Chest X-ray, PA view. Patient: 56 years old, sex F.
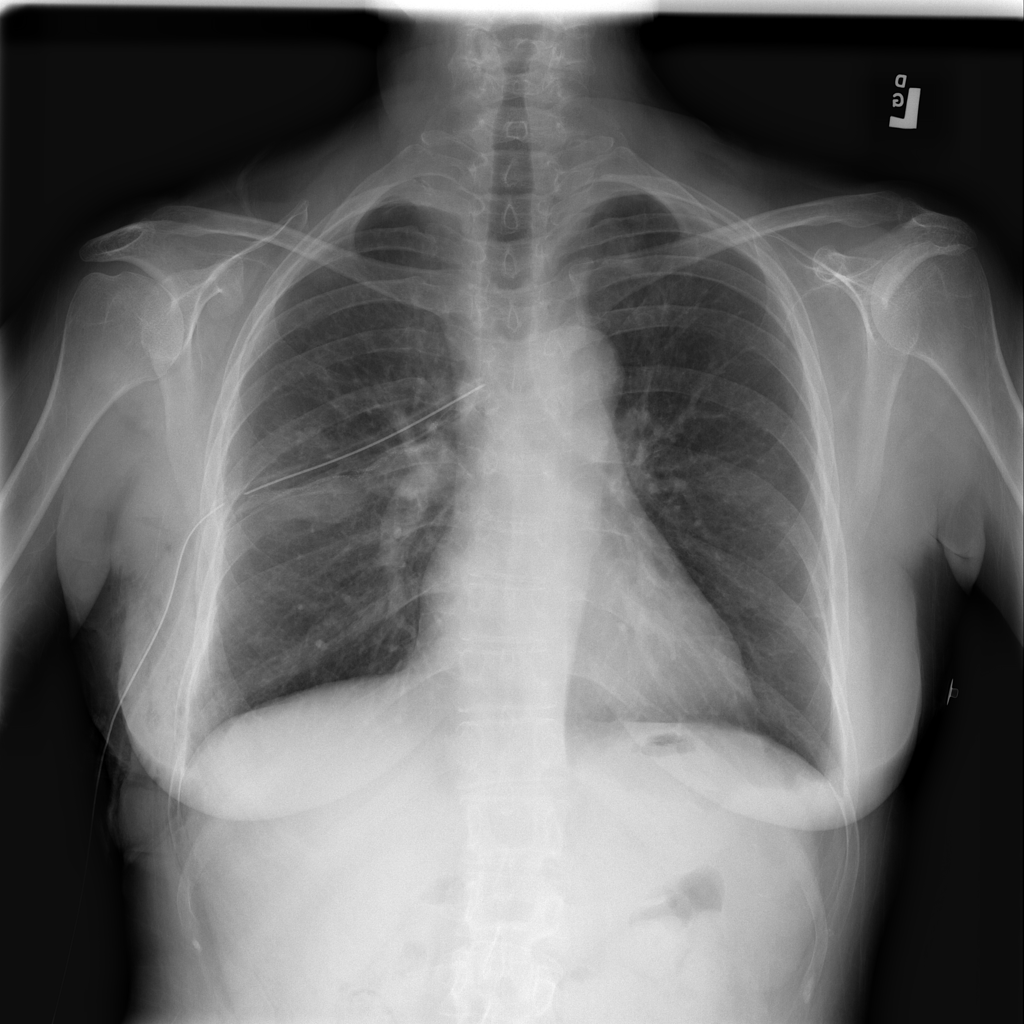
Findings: Pneumothorax